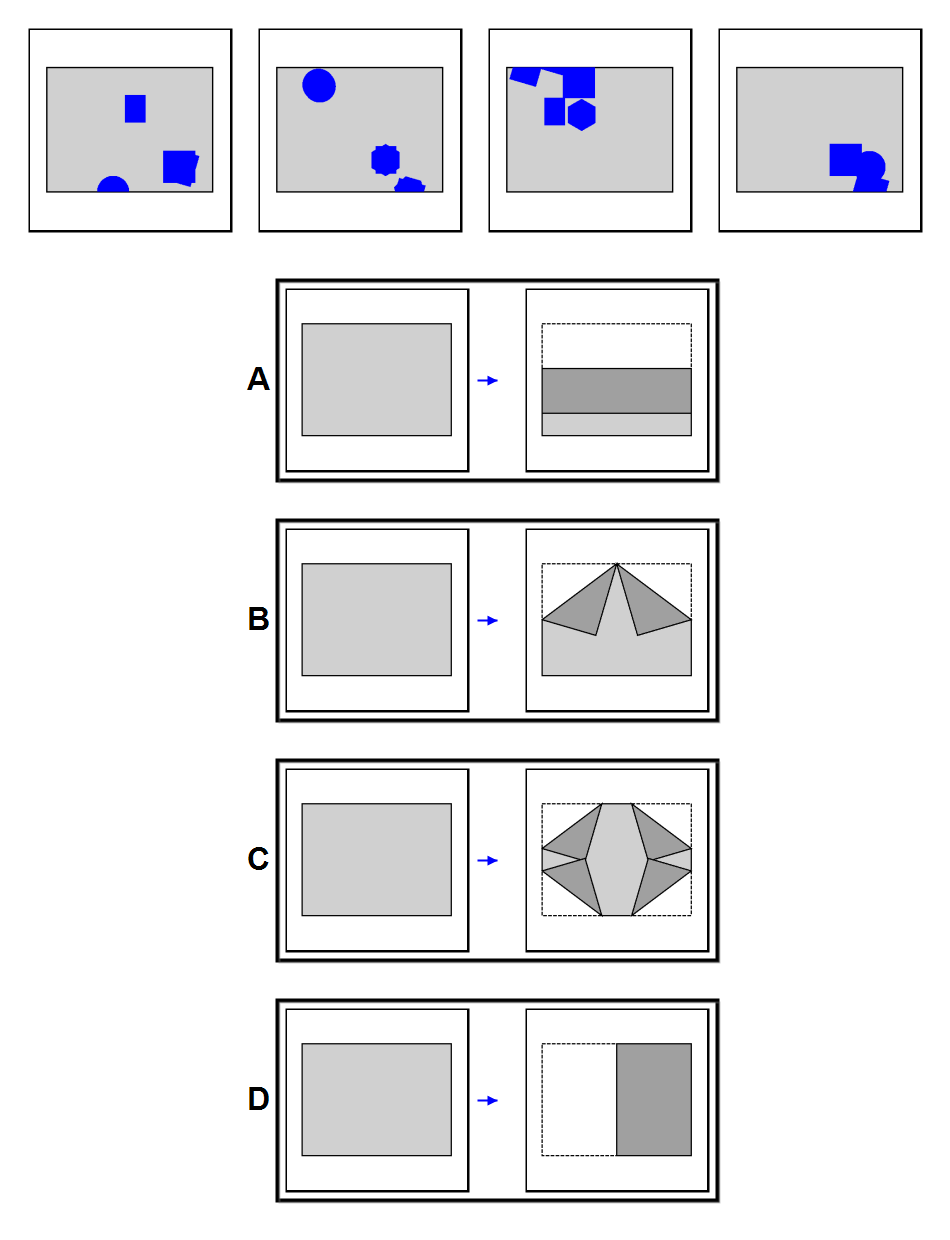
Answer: C